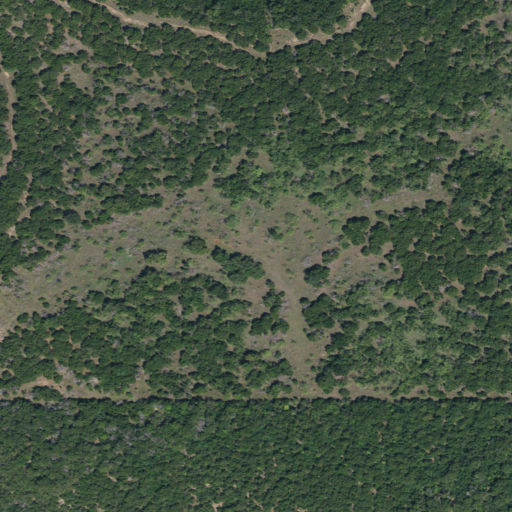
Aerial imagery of mountain in Texas named Schoolhouse Mountain containing evergreen forest and grassland